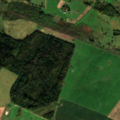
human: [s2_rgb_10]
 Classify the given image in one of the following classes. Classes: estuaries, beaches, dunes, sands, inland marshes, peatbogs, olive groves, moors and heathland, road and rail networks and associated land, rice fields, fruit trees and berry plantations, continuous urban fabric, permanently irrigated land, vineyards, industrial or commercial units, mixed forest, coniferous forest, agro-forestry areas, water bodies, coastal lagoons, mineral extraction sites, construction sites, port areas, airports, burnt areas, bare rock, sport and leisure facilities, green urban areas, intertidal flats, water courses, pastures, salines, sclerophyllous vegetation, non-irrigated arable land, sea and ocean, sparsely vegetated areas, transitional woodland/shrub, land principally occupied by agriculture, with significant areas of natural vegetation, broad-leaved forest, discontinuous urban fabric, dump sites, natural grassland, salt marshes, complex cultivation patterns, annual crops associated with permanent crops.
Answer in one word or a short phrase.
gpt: non-irrigated arable land, pastures, complex cultivation patterns, mixed forest